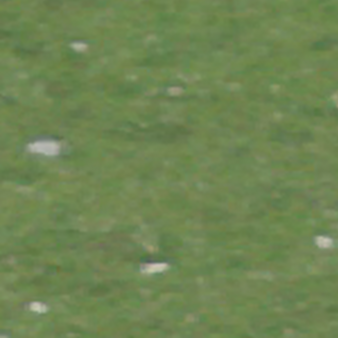
Label: other